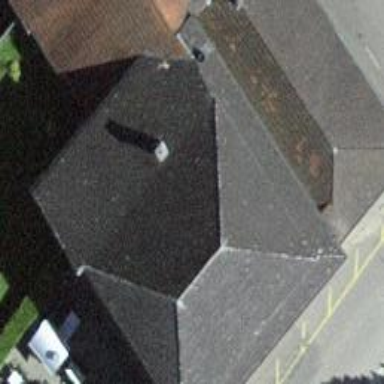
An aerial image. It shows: Restaurant.